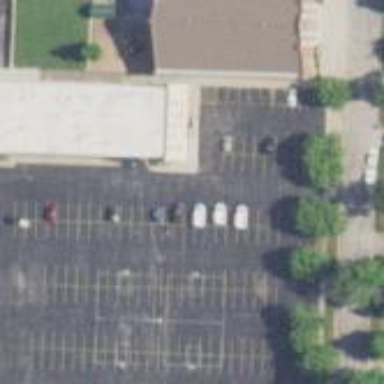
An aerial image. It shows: Parking area with surface.